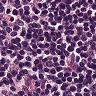
Metastatic tissue present: no